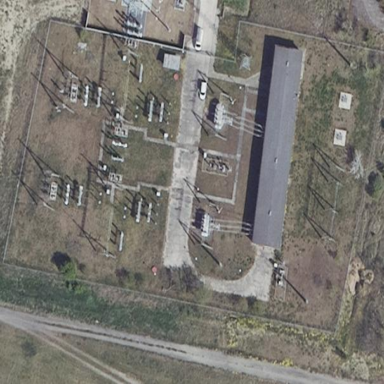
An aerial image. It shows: Outdoor distribution-level power substation enclosed by fence.